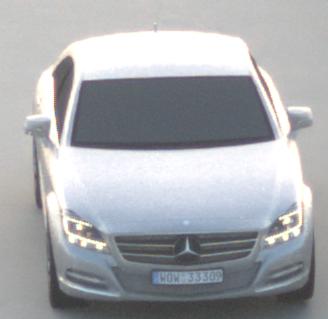
Make: Mercedes-Benz
Model: CLS Coupé 350
Detailed model: CLS-Class (218) Coupé
Model produced from: 2011/01
Model produced until: 2014/07
Doors: 4
Color: white
Road condition: dry road
Daytime: sunrise or sunset
Contrast: low contrast